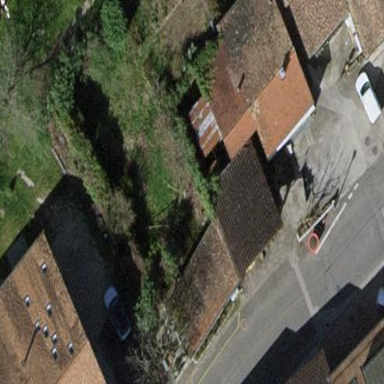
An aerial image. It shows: Shed.